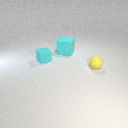
small yellow rubber sphere in front of large cyan rubber cube